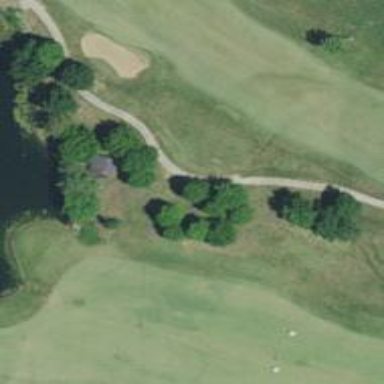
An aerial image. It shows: Service road used as golf cart path.